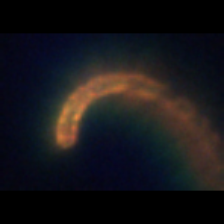
Taxon: Guinardia
Group: Diatoms